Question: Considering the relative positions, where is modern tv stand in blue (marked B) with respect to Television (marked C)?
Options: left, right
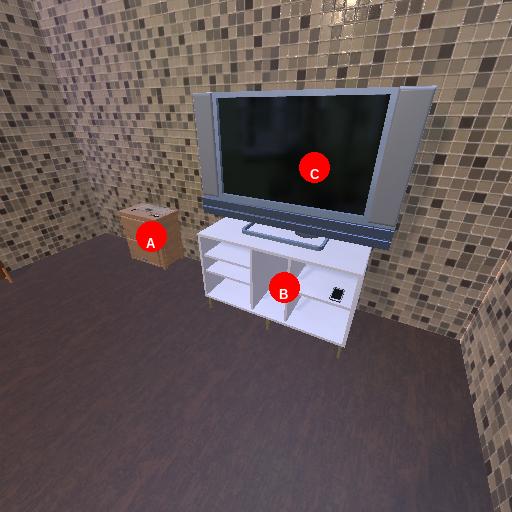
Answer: left